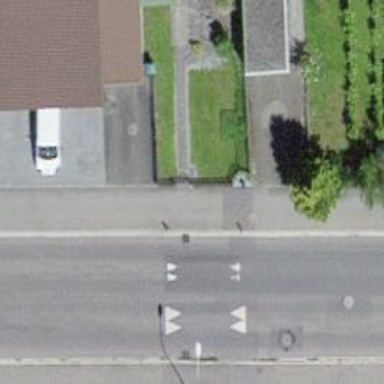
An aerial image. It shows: Black bollard.